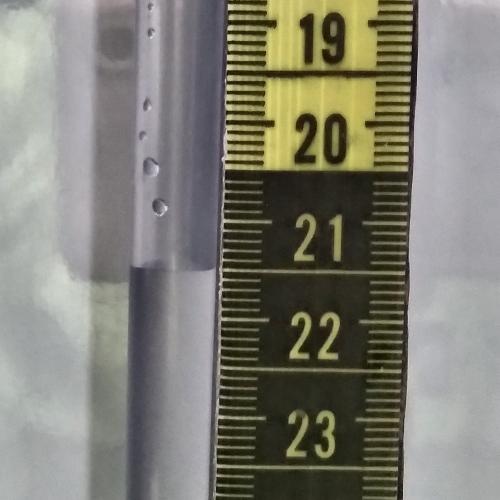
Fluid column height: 21.5 cm